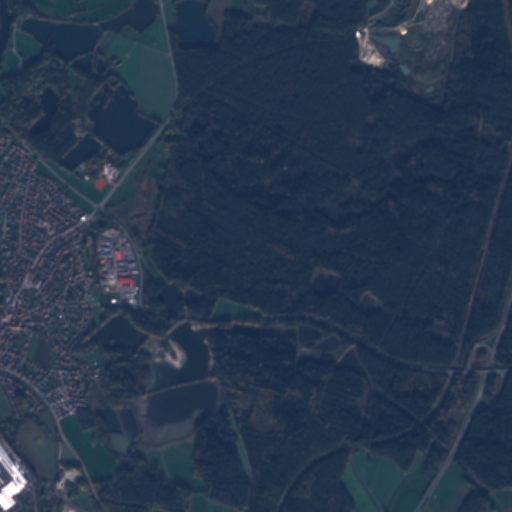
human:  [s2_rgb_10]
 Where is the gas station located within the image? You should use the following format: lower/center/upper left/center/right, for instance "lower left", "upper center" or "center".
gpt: The gas station is located in the center left of the image.
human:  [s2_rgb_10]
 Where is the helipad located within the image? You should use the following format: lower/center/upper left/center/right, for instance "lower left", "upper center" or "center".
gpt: The helipad is located in the upper left of the image.
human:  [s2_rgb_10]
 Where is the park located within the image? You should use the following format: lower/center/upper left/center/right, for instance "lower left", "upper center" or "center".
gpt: The park is located in the upper left of the image.
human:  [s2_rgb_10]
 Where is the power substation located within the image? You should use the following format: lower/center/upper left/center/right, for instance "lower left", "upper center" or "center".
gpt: The power substation is located in the upper left of the image.
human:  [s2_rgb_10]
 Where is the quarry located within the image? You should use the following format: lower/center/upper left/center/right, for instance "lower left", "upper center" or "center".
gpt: The quarry is located in the lower left of the image.
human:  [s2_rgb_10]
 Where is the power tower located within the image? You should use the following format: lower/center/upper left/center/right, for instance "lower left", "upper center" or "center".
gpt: There is no power tower in the image.